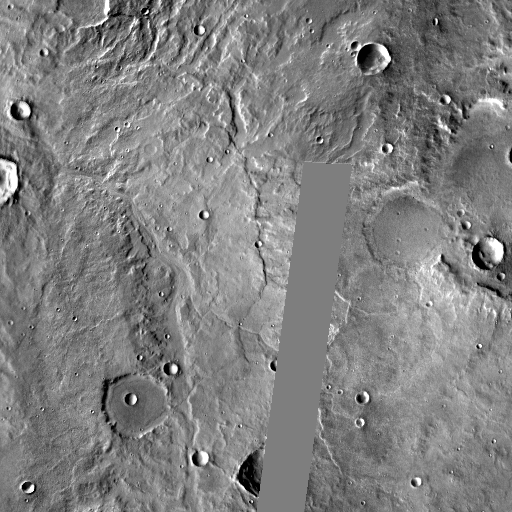
Crater classes present: Background, Other, Buried